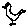
Label: bird